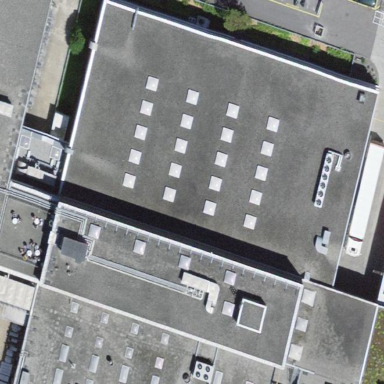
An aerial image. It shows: Industrial building.